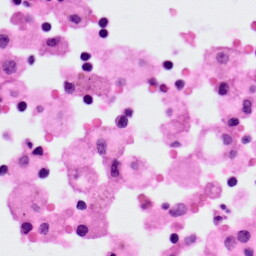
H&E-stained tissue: Lung